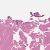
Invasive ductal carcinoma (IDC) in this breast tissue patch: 0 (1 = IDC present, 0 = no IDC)